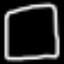
Label: square